Aerial crown-view tile of a tropical tree (Barro Colorado Island, Panama), acquired 20241014:
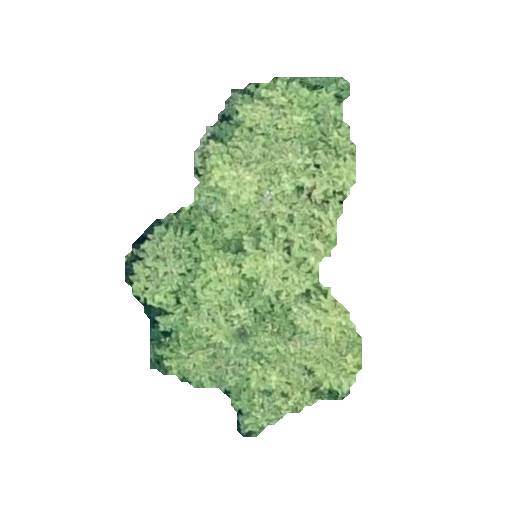
Species: Quararibea stenophylla
GBIF accepted scientific name: Quararibea stenophylla
Crown area: 86.884 m²